Interaction volume radius: 5 \u00c5
Interaction volume height: 10 \u00c5
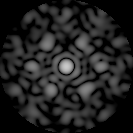
Disorder parameter: 0.7051